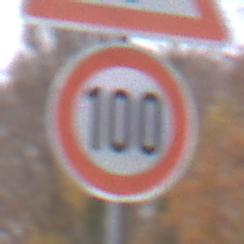
Verkehrszeichen: Geschwindigkeit100
Zusatzzeichen oben: Gefahrenstelle
Umgebung: Outdoor, Nature
Tageszeit: MorningAfternoon
Wetter: Overcast
Licht: Natural
Jahreszeit: NotSpecified
Kontrast: LowContrast